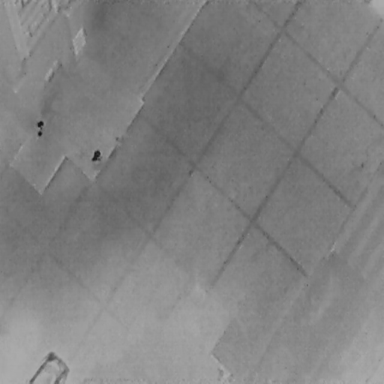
There are three objects shown in the infrared image, including two People, and a Car.